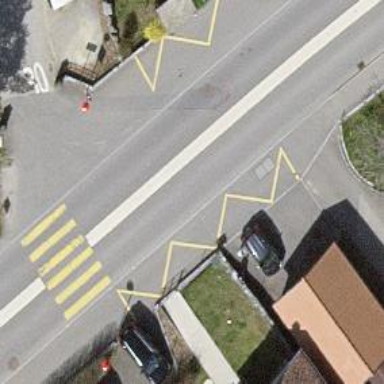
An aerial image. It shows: Bus stop with platform for public transport.